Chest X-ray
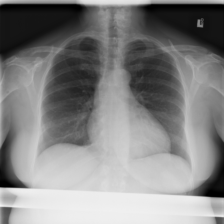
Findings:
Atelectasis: negative
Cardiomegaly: positive
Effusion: negative
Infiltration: negative
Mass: negative
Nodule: negative
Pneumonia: negative
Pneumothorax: negative
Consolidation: negative
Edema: negative
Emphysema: negative
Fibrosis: negative
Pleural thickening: negative
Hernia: negative